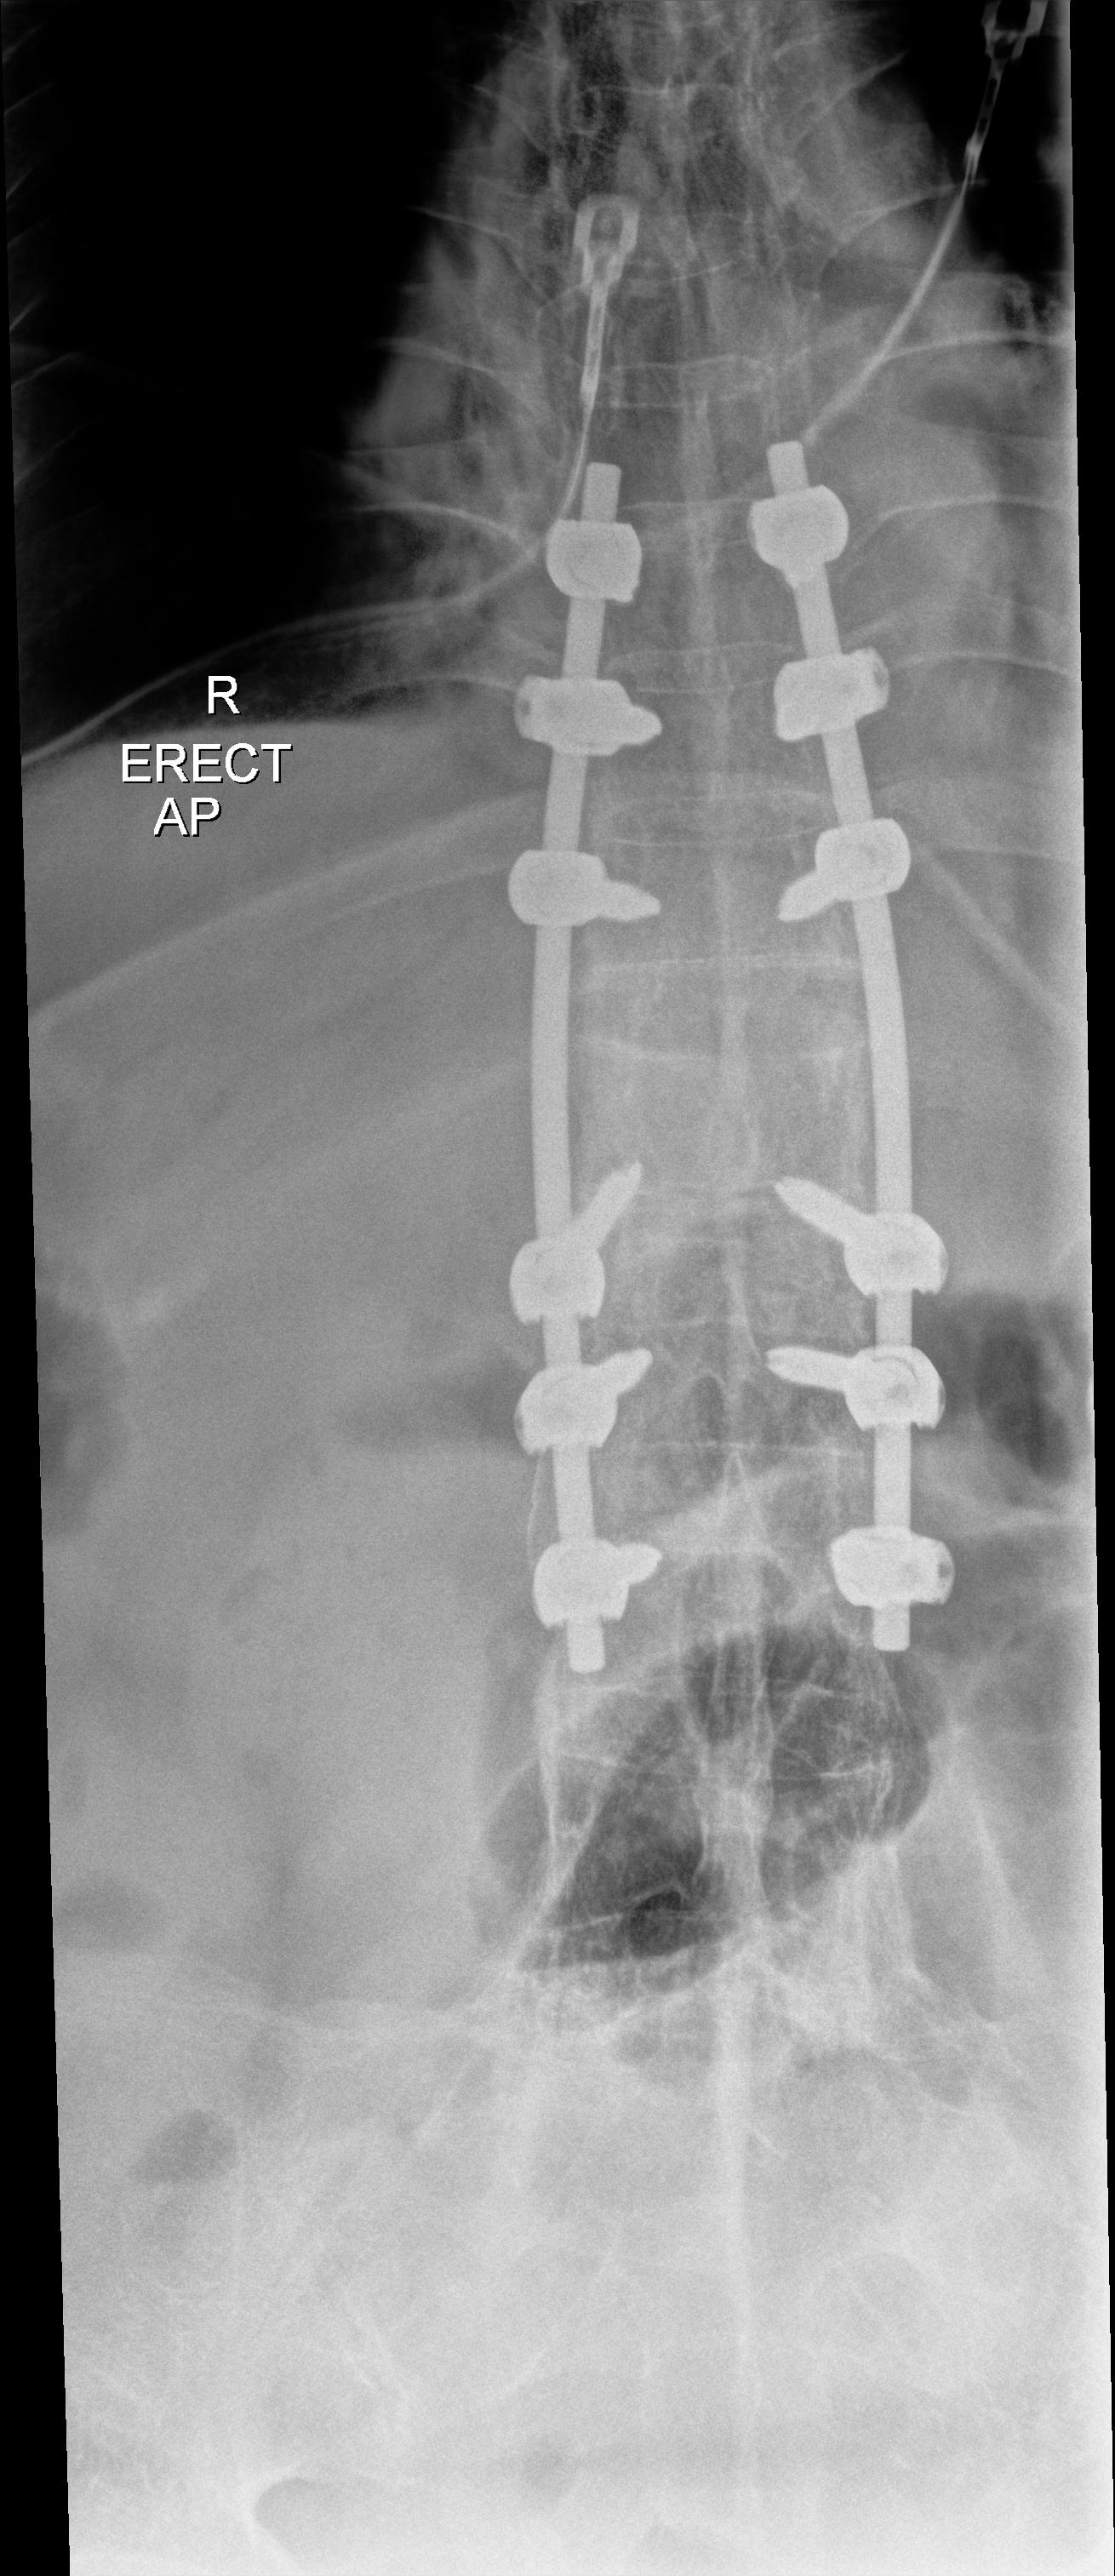
View: AP
Implant manufacturer: orthofix firebird